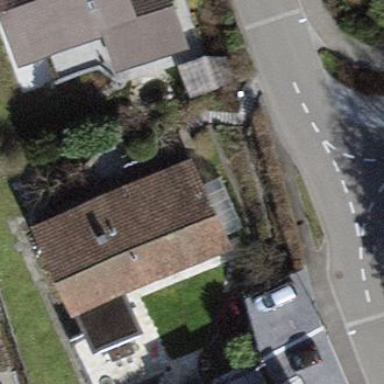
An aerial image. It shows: Detached building with gabled roof.